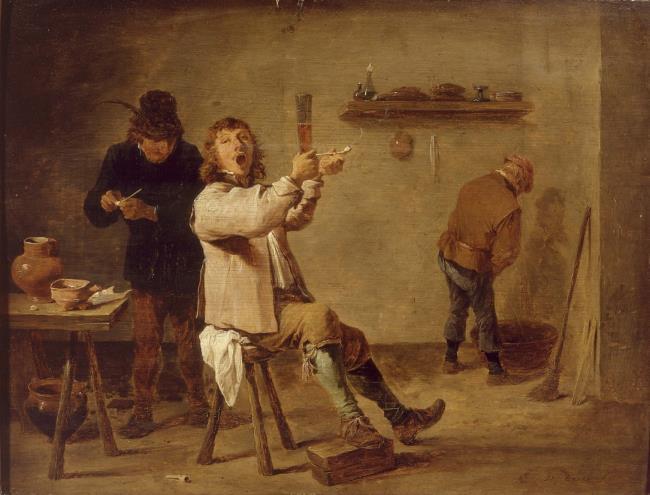
Title: Peasants drinking in a tavern
Artist: David Teniers (II)
Earliest date: 1625
Latest date: 1690
Genre: painting
Iconography: Tobacco
Keywords: genre, inn interior, three human figures, peasant, drinking, urinating, smoking (activity), drunkenness, toasting gesture, pasglas, pipe, fire pot, tobacco, ewer (vessel), broom, stool (seat), terracotta